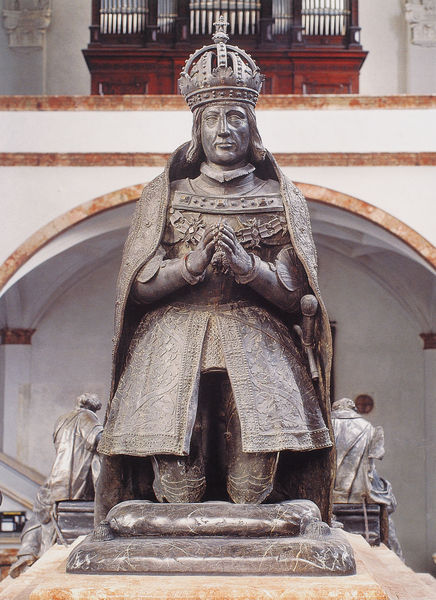
Titel: Kenotaph von Maximilian I: Bronzestatue Maximilians I.
Künstler: Alexander Colin
Institution: Innsbruck, Hofkirche
Schlagwörter: körper, mann, umhang, menschen, schmuck, ornament, rock, gesicht, stein, hände, porträt, kirche, haare, mantel, krone, skulptur, statue, bogen, schwer, kette, empore, bischof, kaiser, kissen, könig, bronze, plastik, foto, griff, gewölbe, glaube, schwert, knien, gestik, herrscher, beten, knauf, orgel, sarg, grab, knieend, kniend, andacht, knieen, heiliger, ornamentik, pfeifen, orgelpfeifen, bischoff, kirchenorgel, skilptur